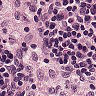
Metastatic tissue present: no